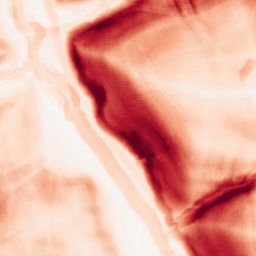
Category: morphological
Decomposition family: morphological_square
Decomposition parameters: operation: gradient
size: 10
Upsampling method: bilinear
Upsampling parameters: scale: 2
Upsampling scale: 2